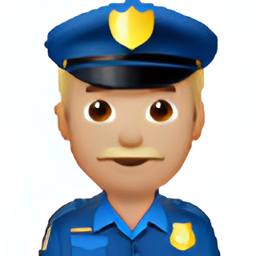
Name: police officer
Emoji: 👮🏼
Group: People & Body
Sub-group: person-role